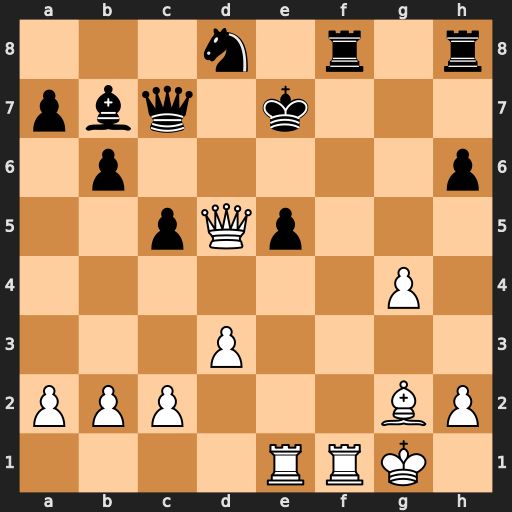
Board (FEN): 3n1r1r/pbq1k3/1p5p/2pQp3/6P1/3P4/PPP3BP/4RRK1
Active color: w
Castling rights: -
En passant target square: -
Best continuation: Rxe5+ Qxe5 Qxe5+